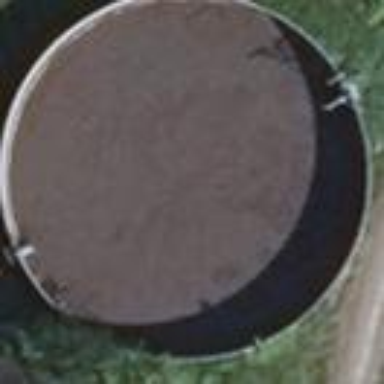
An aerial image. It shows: Farm auxiliary building with storage tank.